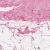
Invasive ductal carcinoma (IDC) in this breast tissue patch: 0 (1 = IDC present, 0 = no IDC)